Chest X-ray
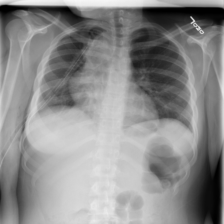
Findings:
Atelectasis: negative
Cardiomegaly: negative
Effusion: negative
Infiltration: negative
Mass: positive
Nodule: negative
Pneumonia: negative
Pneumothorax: positive
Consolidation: negative
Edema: negative
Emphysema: negative
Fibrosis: negative
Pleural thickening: negative
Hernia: negative